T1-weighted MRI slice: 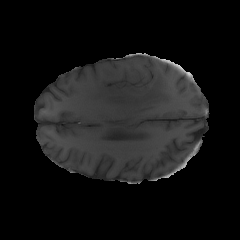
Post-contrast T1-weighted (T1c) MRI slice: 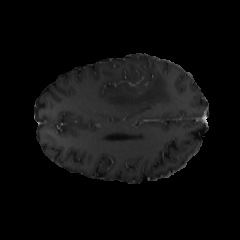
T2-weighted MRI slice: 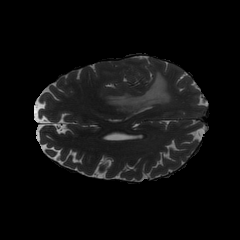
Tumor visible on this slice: yes